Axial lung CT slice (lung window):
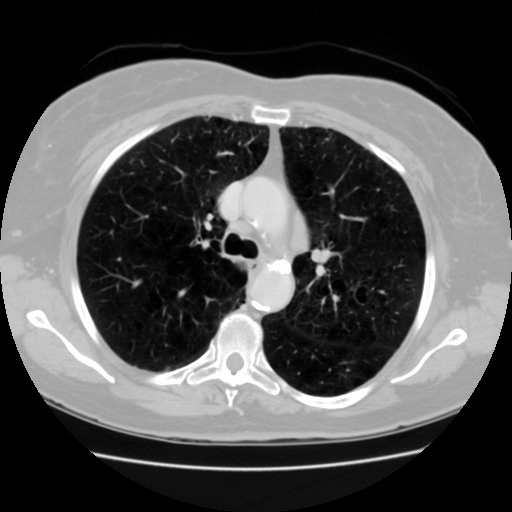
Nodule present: no